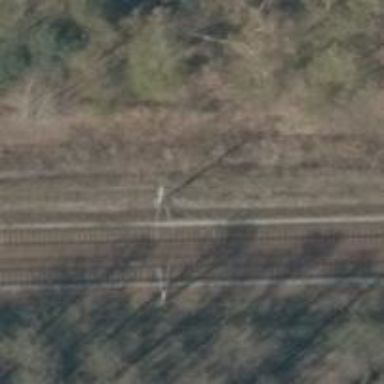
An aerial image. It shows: Railway milestone with catenary mast.